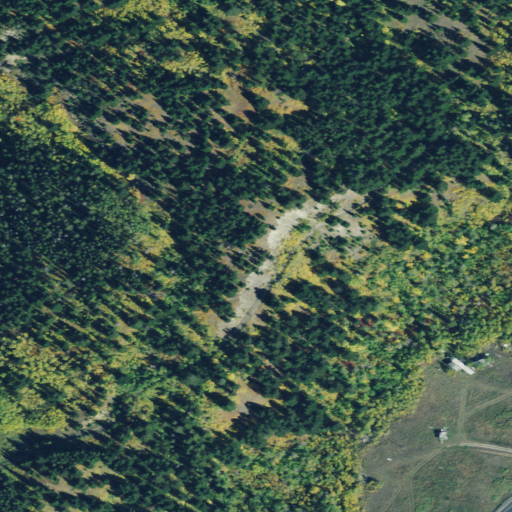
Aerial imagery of cliff(s) in Montana named Devils Slide containing evergreen forest, deciduous forest, grassland, mixed forest, and open development